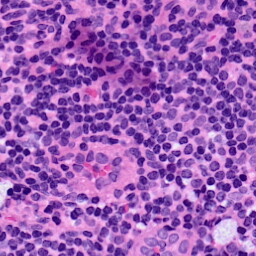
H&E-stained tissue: LymphNode